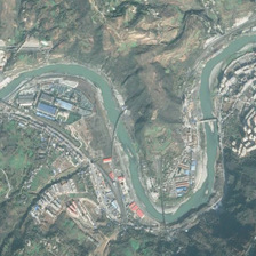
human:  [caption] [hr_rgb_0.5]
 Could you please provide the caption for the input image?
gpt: Many trees are planted in the neighborhood.

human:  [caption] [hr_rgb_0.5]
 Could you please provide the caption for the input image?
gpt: Many trees are planted at the REDOR of the neighborhood.

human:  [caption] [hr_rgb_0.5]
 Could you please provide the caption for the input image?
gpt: Many trees have been planted nearby.

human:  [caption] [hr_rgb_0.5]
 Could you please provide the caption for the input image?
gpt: Many trees are planted at the REDOR of the neighborhood.

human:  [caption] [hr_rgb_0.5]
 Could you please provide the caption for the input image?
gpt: Many trees are planted around the neighborhood.